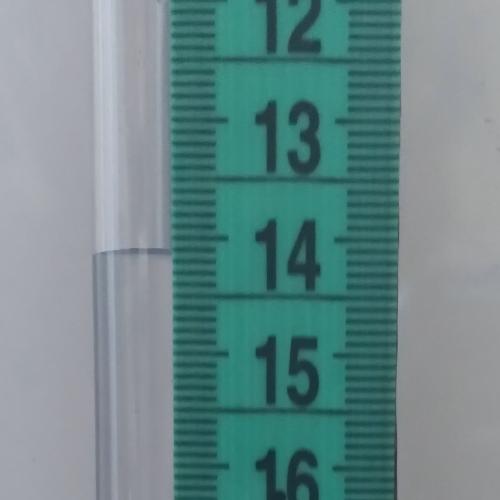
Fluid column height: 14.1 cm